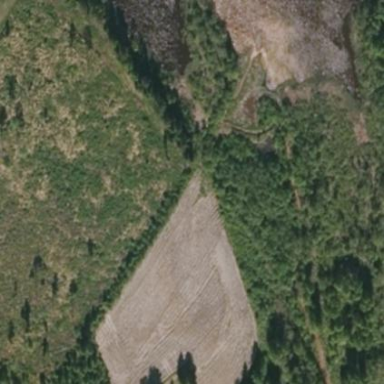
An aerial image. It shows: Forest area.